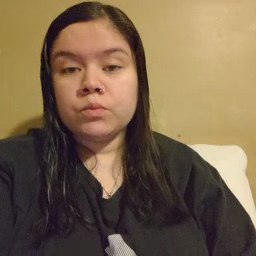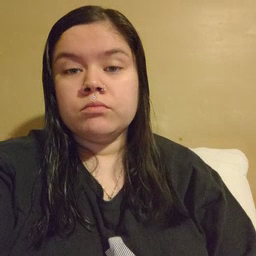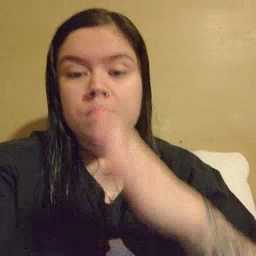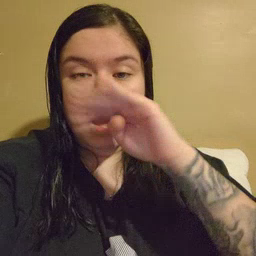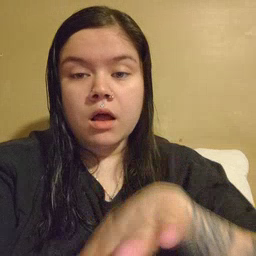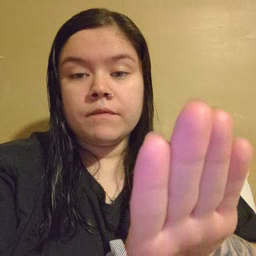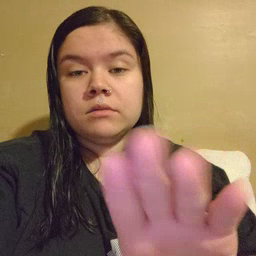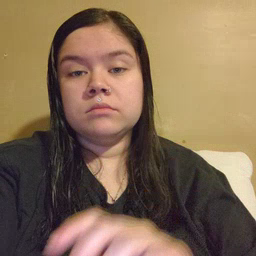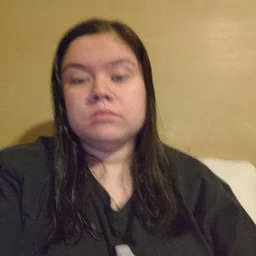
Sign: elephant